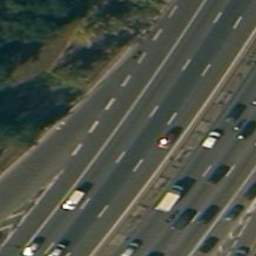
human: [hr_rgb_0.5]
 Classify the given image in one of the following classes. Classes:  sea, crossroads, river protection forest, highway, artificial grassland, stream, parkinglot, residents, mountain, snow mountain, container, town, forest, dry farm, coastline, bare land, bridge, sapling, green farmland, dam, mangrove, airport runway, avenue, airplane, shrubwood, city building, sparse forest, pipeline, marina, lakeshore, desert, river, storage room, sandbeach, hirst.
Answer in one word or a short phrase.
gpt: highway